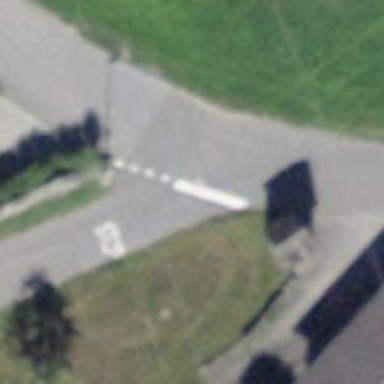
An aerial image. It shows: Road with stop sign.